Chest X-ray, PA view. Patient: 46 years old, sex F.
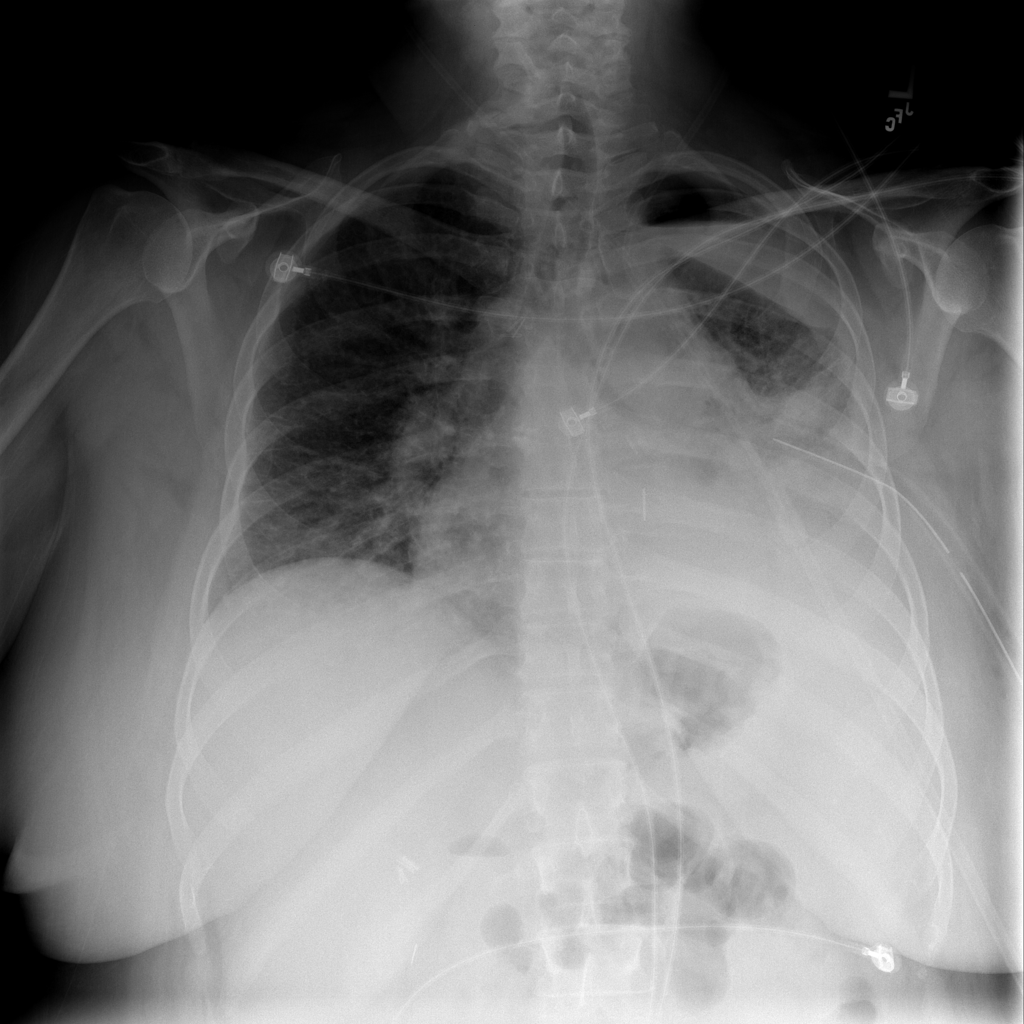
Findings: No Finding